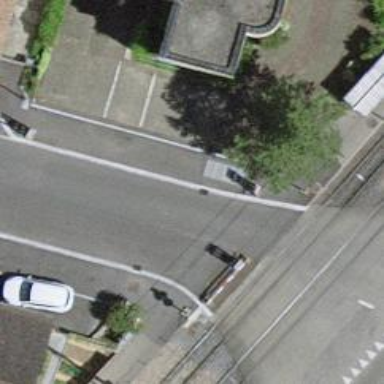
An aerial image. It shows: Road with traffic signals at crossing.